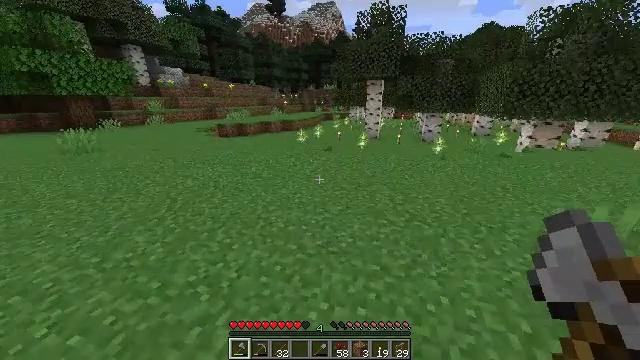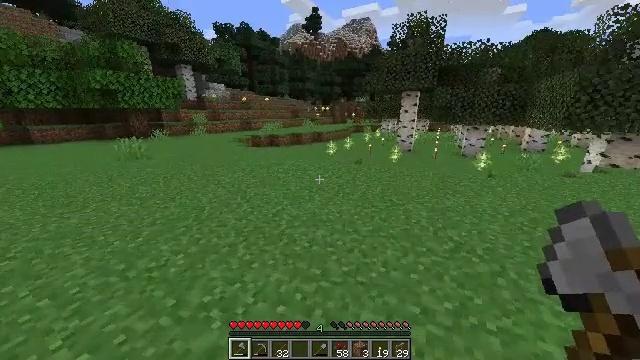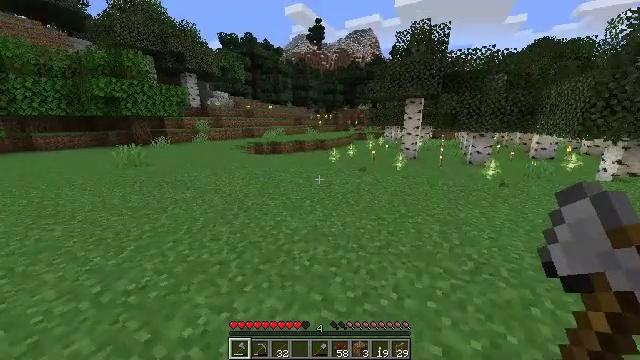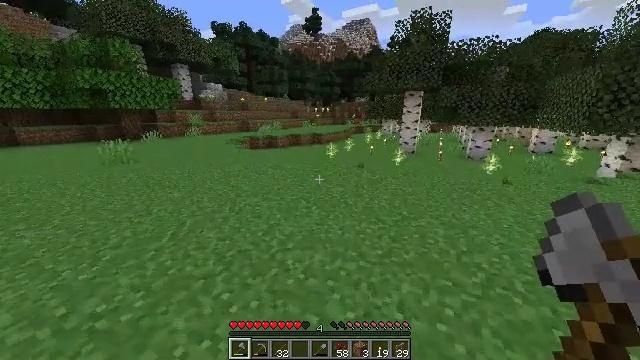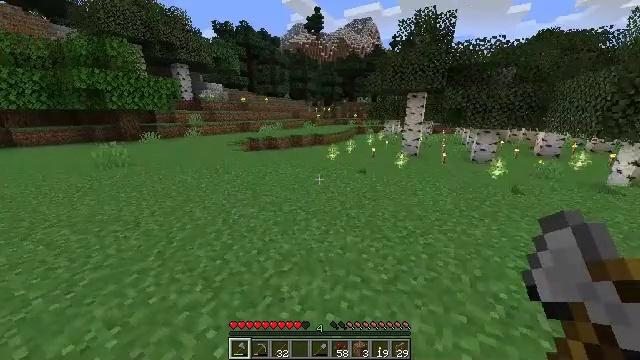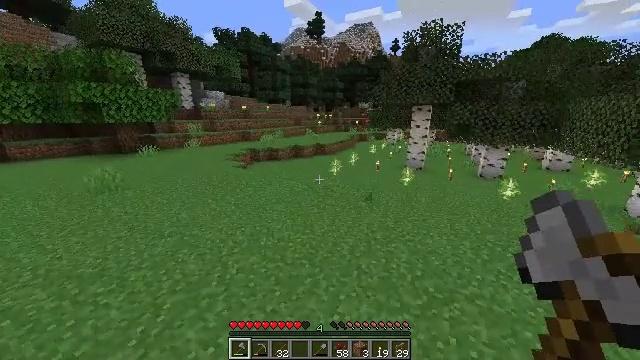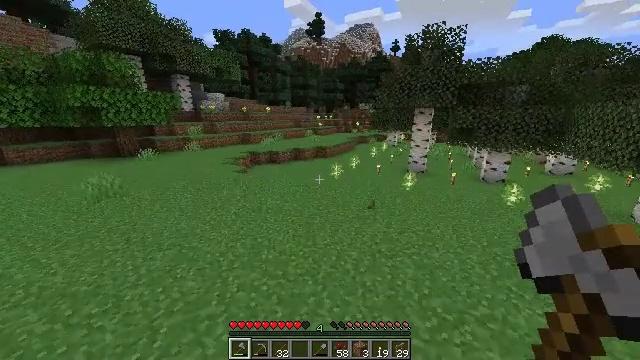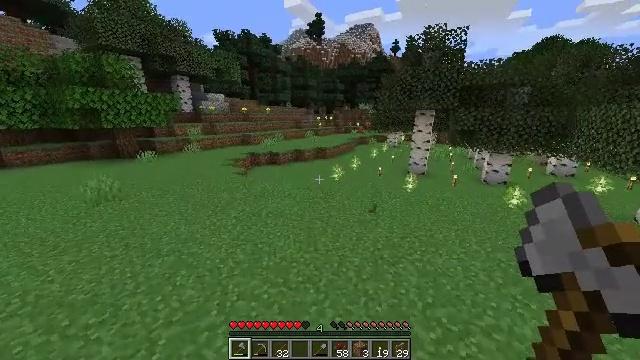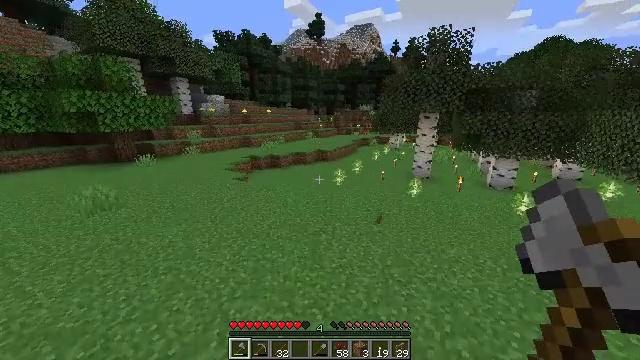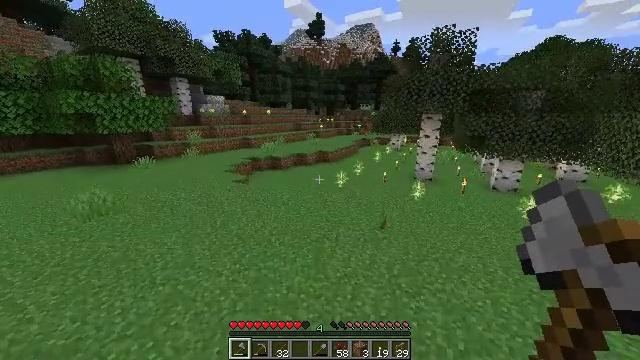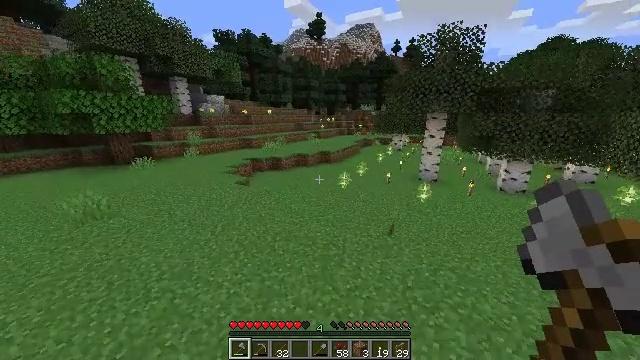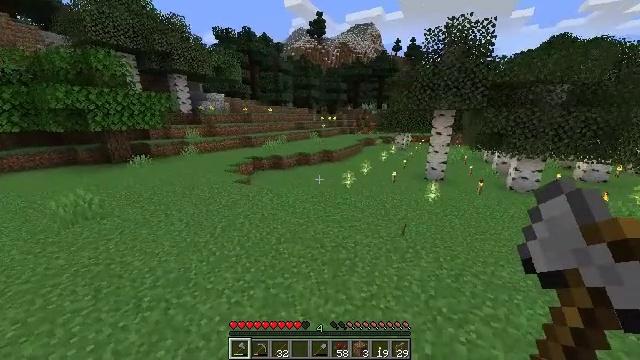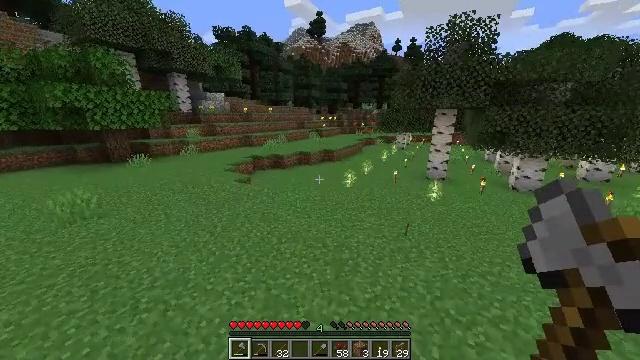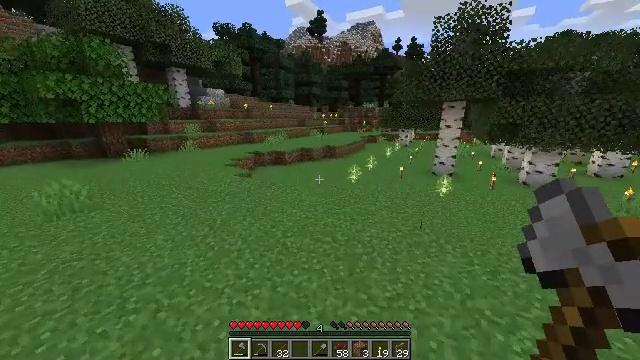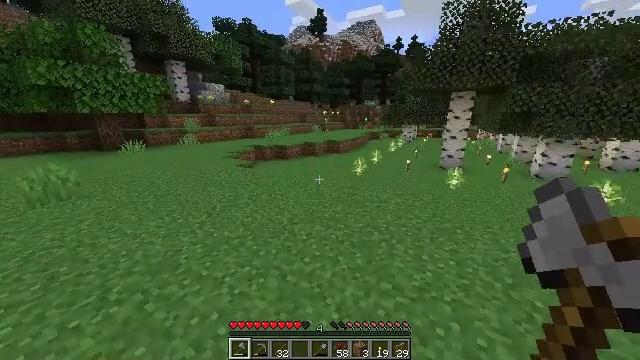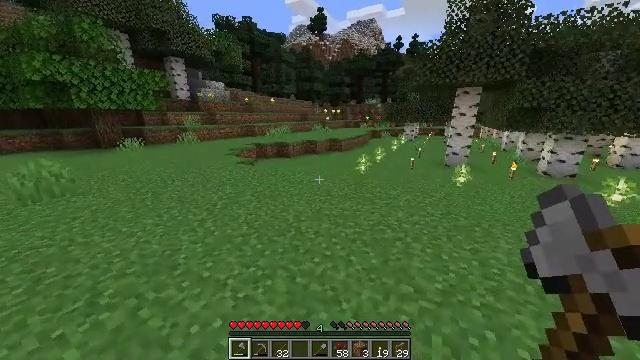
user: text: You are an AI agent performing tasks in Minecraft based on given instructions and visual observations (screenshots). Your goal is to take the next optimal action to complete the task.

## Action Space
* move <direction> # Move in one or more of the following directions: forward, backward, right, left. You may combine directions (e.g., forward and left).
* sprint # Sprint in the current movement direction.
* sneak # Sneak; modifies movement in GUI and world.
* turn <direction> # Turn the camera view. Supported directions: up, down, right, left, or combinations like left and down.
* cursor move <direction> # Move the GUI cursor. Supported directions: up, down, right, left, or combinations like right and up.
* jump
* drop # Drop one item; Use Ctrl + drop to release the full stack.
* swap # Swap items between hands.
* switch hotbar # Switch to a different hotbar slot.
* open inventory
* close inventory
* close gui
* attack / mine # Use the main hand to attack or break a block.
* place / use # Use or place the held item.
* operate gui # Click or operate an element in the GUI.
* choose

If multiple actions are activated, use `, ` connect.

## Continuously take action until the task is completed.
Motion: motion action
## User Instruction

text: Break the birch sapling to collect it.
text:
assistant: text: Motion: move forward, turn left and up
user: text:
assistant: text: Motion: move forward, turn up
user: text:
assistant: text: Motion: move forward, turn down
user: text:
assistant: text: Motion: move forward and move left, jump
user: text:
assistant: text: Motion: move forward and move left, jump
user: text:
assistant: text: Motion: move forward and move left, jump
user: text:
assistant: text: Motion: move forward and move left, jump
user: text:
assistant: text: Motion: move forward and move left, jump
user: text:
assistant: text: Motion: move forward and move left, jump
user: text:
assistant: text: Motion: move forward and move left, jump
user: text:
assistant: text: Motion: move forward and move left, jump
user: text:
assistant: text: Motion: move forward and move left, jump
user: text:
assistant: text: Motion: move forward and move left, jump
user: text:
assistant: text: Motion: move forward and move left
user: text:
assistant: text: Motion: move forward and move left
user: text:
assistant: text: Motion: move forward and move left
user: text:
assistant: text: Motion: move forward and move left
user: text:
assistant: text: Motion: move forward and move left
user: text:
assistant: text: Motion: move forward and move left
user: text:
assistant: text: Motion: move forward and move left
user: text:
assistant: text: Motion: move forward and move left
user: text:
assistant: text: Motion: move forward and move left
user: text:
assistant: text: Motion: move forward and move left
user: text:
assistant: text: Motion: move forward and move left
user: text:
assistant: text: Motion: move forward and move left
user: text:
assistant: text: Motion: move forward and move left
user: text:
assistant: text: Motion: move forward and move left
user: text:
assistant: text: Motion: move forward and move left
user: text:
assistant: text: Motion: move forward and move left
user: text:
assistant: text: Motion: move forward and move left